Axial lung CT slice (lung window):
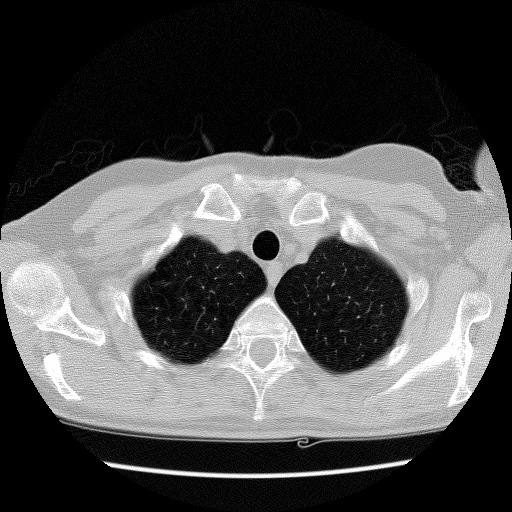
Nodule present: no